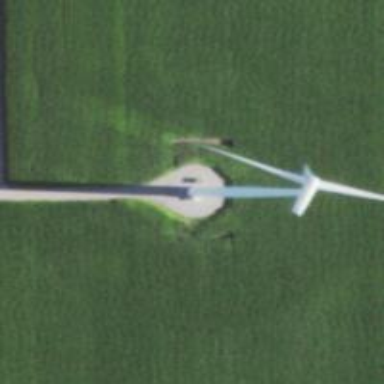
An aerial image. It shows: Wind generator powered by horizontal axis wind turbine.